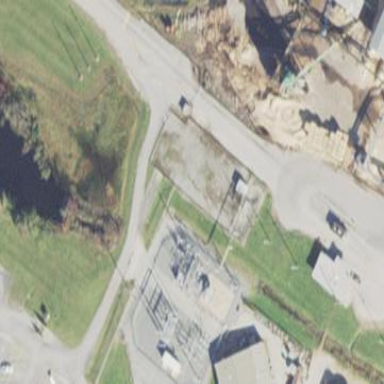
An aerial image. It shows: There is distribution substation enclosed by fence.